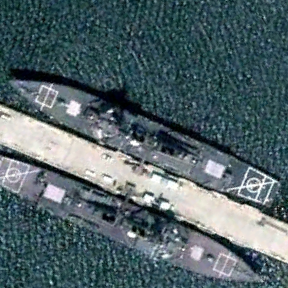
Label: destroyer